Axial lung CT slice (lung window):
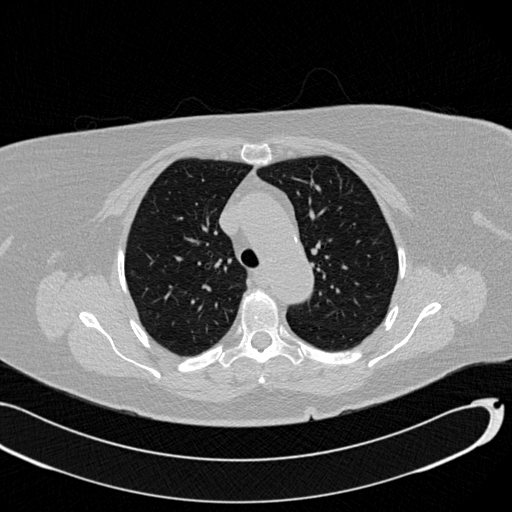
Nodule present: no